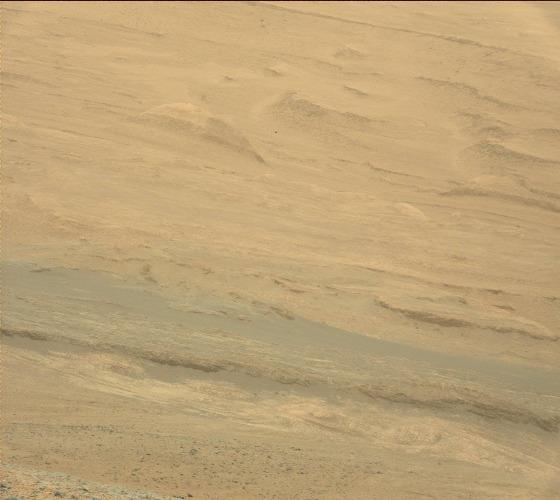
Terrain classes present: Bedrock, Gravel / Sand / Soil